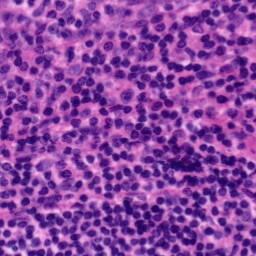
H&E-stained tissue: Tonsil